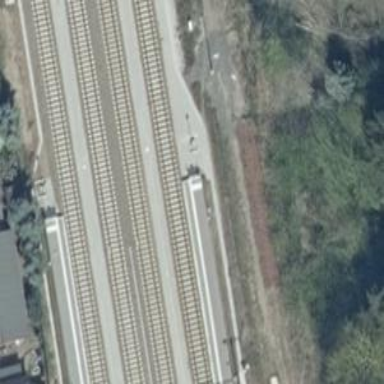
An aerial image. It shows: Rail siding with electrified contact lines for trains.